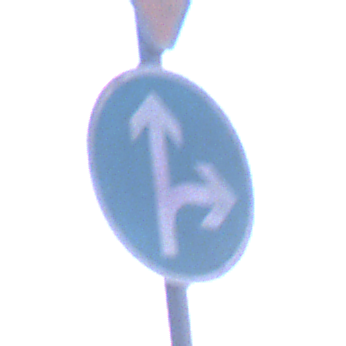
Verkehrszeichen: VorgeschriebeneFahrtrichtungGeradeausOderRechts
Zusatzzeichen oben: VorfahrtGewaehren
Umgebung: Outdoor, Nature
Tageszeit: SunriseSunset
Wetter: Clear
Licht: Natural
Jahreszeit: NotSpecified
Kontrast: LowContrast